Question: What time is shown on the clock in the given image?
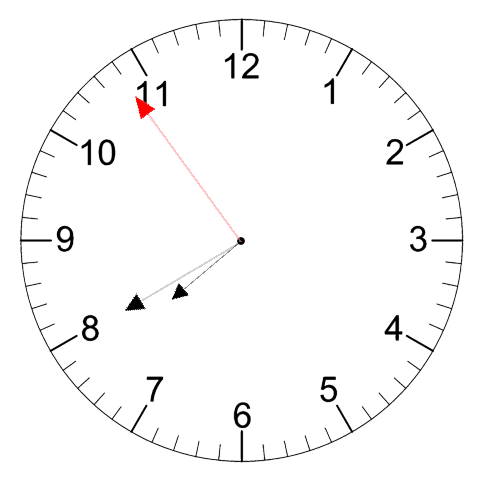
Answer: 07:39:54